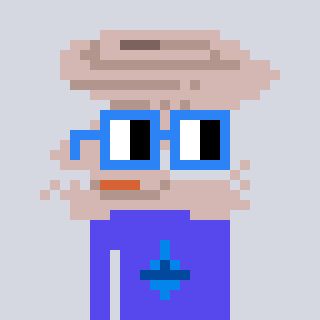
a pixel art character with square blue glasses, a tornado-shaped head and a computerblue-colored body on a cool background